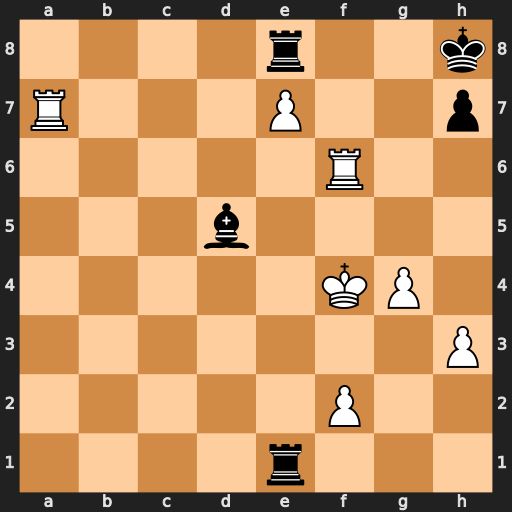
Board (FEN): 4r2k/R3P2p/5R2/3b4/5KP1/7P/5P2/4r3
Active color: w
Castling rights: -
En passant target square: -
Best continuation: Rf8+ Kg7 Rxe8